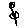
Label: flower